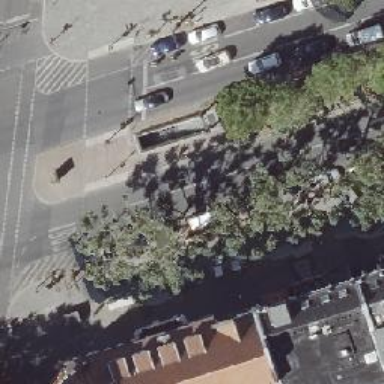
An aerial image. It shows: Subway entrance.